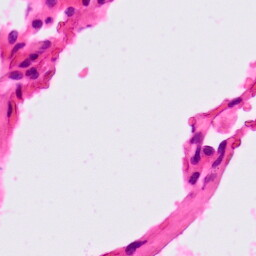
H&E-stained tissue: Lung